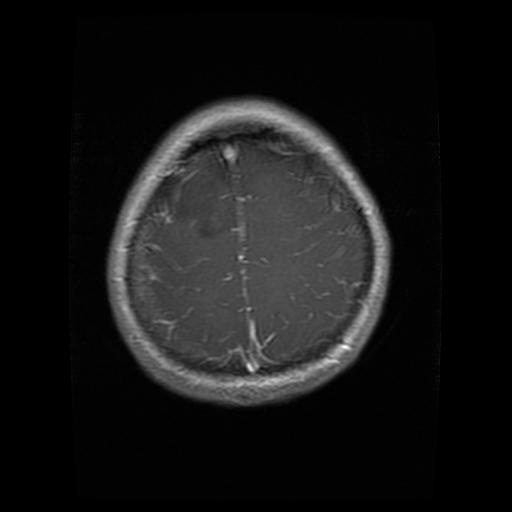
Label: glioma